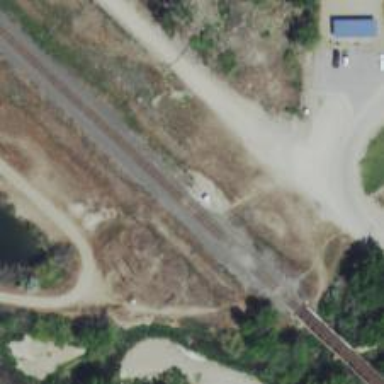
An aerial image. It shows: Railway signal.